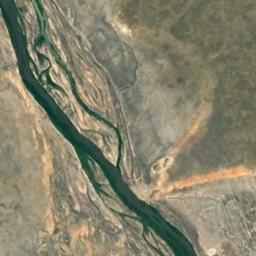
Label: river